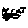
Label: cat